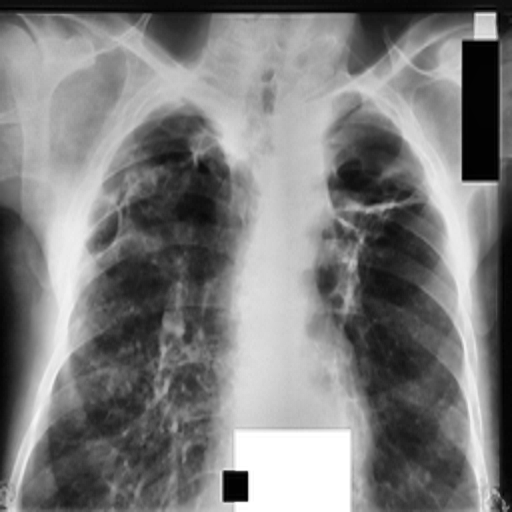
Finding: TUBERCULOSIS